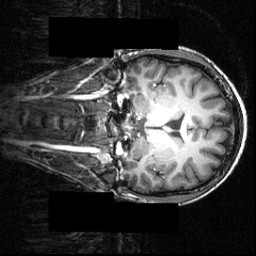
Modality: T1w
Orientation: coronal
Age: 25
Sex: female
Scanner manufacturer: siemens
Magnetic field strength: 3.951 T
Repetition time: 1.5 s
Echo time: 0.00335 s